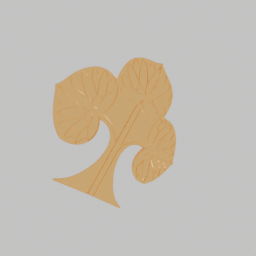
Label: decoration